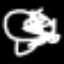
Label: squiggle